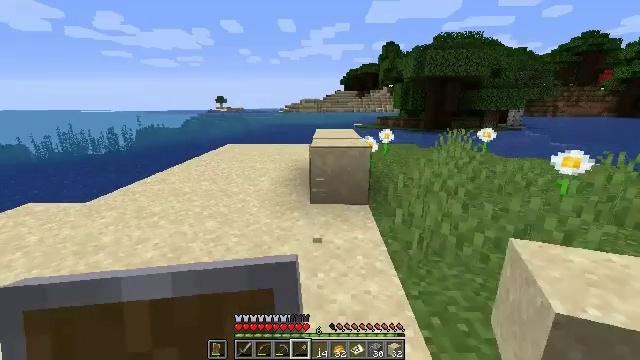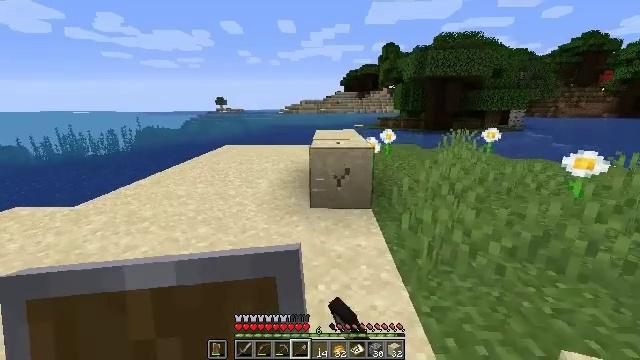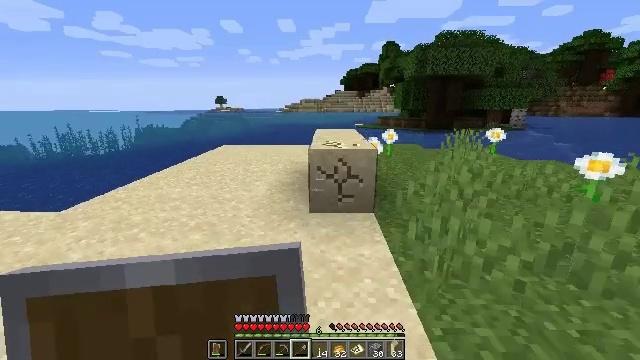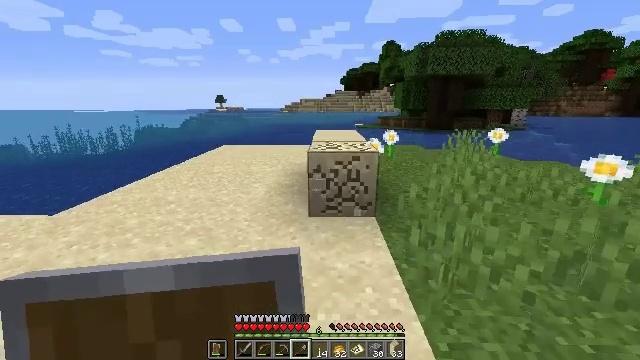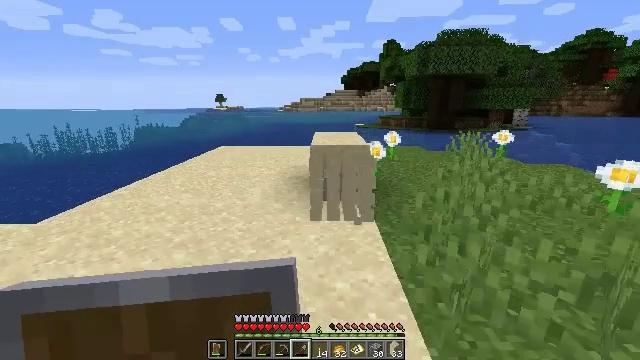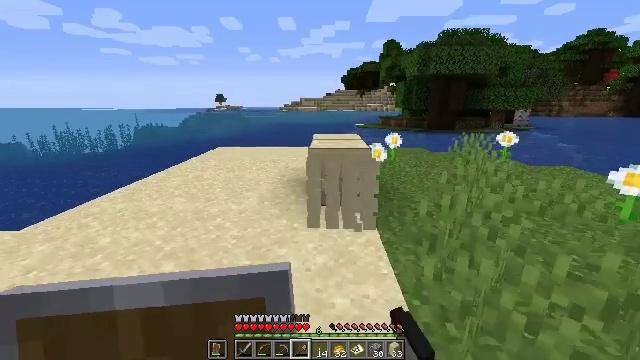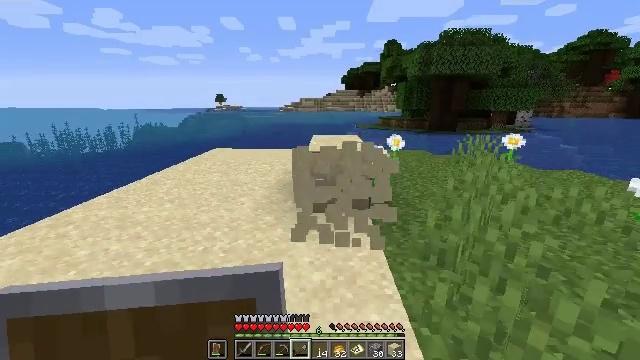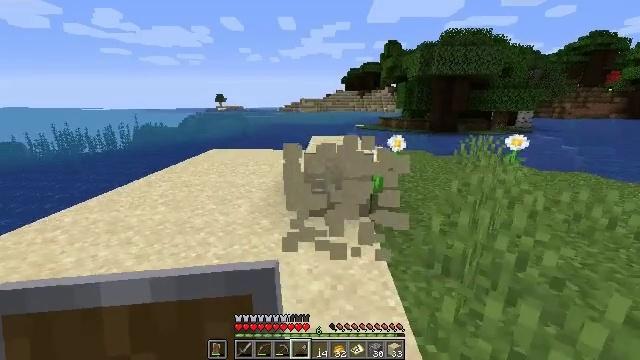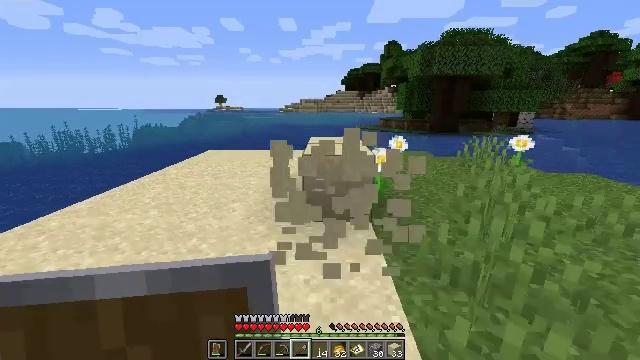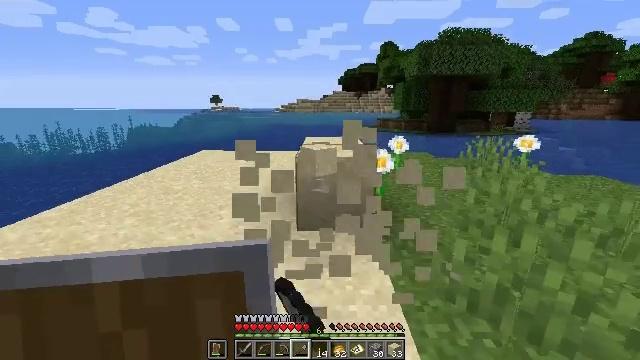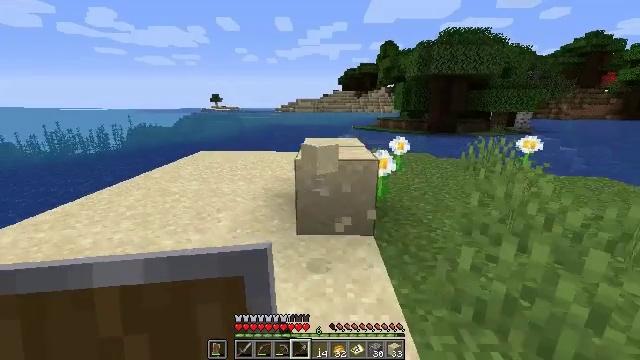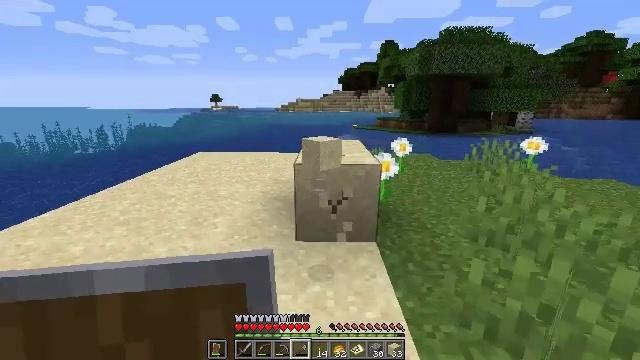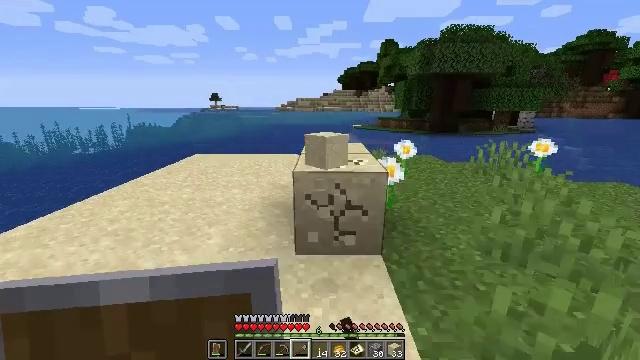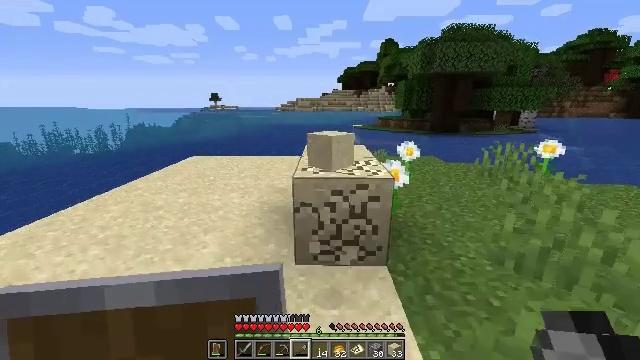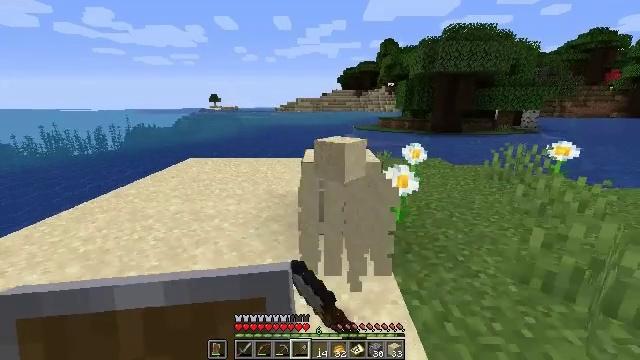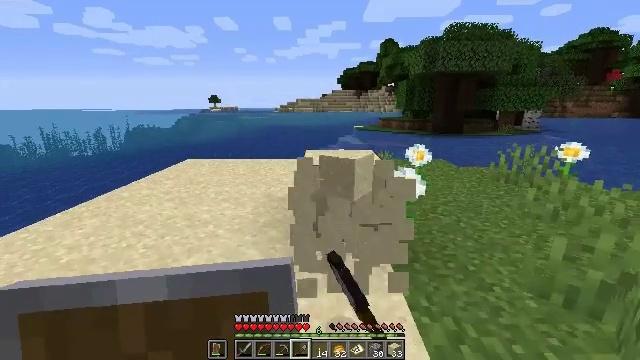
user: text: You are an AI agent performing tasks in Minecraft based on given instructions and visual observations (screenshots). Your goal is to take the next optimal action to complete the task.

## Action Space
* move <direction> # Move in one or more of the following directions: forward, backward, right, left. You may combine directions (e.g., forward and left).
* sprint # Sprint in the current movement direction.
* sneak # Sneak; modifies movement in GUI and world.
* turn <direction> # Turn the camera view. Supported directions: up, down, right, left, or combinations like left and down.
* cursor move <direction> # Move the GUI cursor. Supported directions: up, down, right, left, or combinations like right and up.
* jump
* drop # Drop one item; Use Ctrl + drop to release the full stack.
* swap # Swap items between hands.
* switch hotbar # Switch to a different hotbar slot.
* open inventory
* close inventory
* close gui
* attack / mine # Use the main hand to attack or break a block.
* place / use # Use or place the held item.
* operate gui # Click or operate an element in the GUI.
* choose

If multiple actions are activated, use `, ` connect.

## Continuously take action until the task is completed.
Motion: motion action
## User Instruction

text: Gather sand from the desert.
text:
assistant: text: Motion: move forward, attack / mine
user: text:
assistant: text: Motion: move forward, attack / mine
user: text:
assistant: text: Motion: move forward, attack / mine
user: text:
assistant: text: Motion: move forward, attack / mine
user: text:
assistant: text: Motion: move forward, attack / mine
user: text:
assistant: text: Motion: move forward, attack / mine
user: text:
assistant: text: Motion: move forward, attack / mine
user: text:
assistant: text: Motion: move forward, attack / mine
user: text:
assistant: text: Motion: move forward, attack / mine
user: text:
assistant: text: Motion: move forward, attack / mine
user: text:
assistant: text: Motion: move forward, attack / mine
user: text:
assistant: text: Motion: move forward, attack / mine
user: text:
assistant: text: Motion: move forward, attack / mine
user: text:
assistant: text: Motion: move forward, attack / mine
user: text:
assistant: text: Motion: attack / mine
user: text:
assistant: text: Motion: attack / mine
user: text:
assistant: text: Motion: attack / mine
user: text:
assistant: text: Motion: attack / mine
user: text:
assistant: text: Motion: attack / mine
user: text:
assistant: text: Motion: attack / mine
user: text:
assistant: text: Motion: attack / mine
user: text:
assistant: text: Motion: attack / mine
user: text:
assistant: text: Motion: attack / mine
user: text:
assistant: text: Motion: attack / mine
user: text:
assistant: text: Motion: move forward, attack / mine
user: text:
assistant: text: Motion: move forward, attack / mine
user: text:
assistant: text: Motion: move forward and move left, turn down, attack / mine
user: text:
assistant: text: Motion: move forward and move left, turn right and down, attack / mine
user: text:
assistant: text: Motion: move forward and move left, turn right and down, attack / mine
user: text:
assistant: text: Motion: move forward and move left, turn right